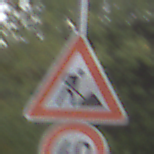
Verkehrszeichen: Arbeitsstelle
Zusatzzeichen unten: Geschwindigkeit40
Umgebung: Outdoor, Suburban
Tageszeit: Midday
Wetter: Overcast
Licht: Natural
Jahreszeit: NotSpecified
Kontrast: LowContrast